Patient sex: M
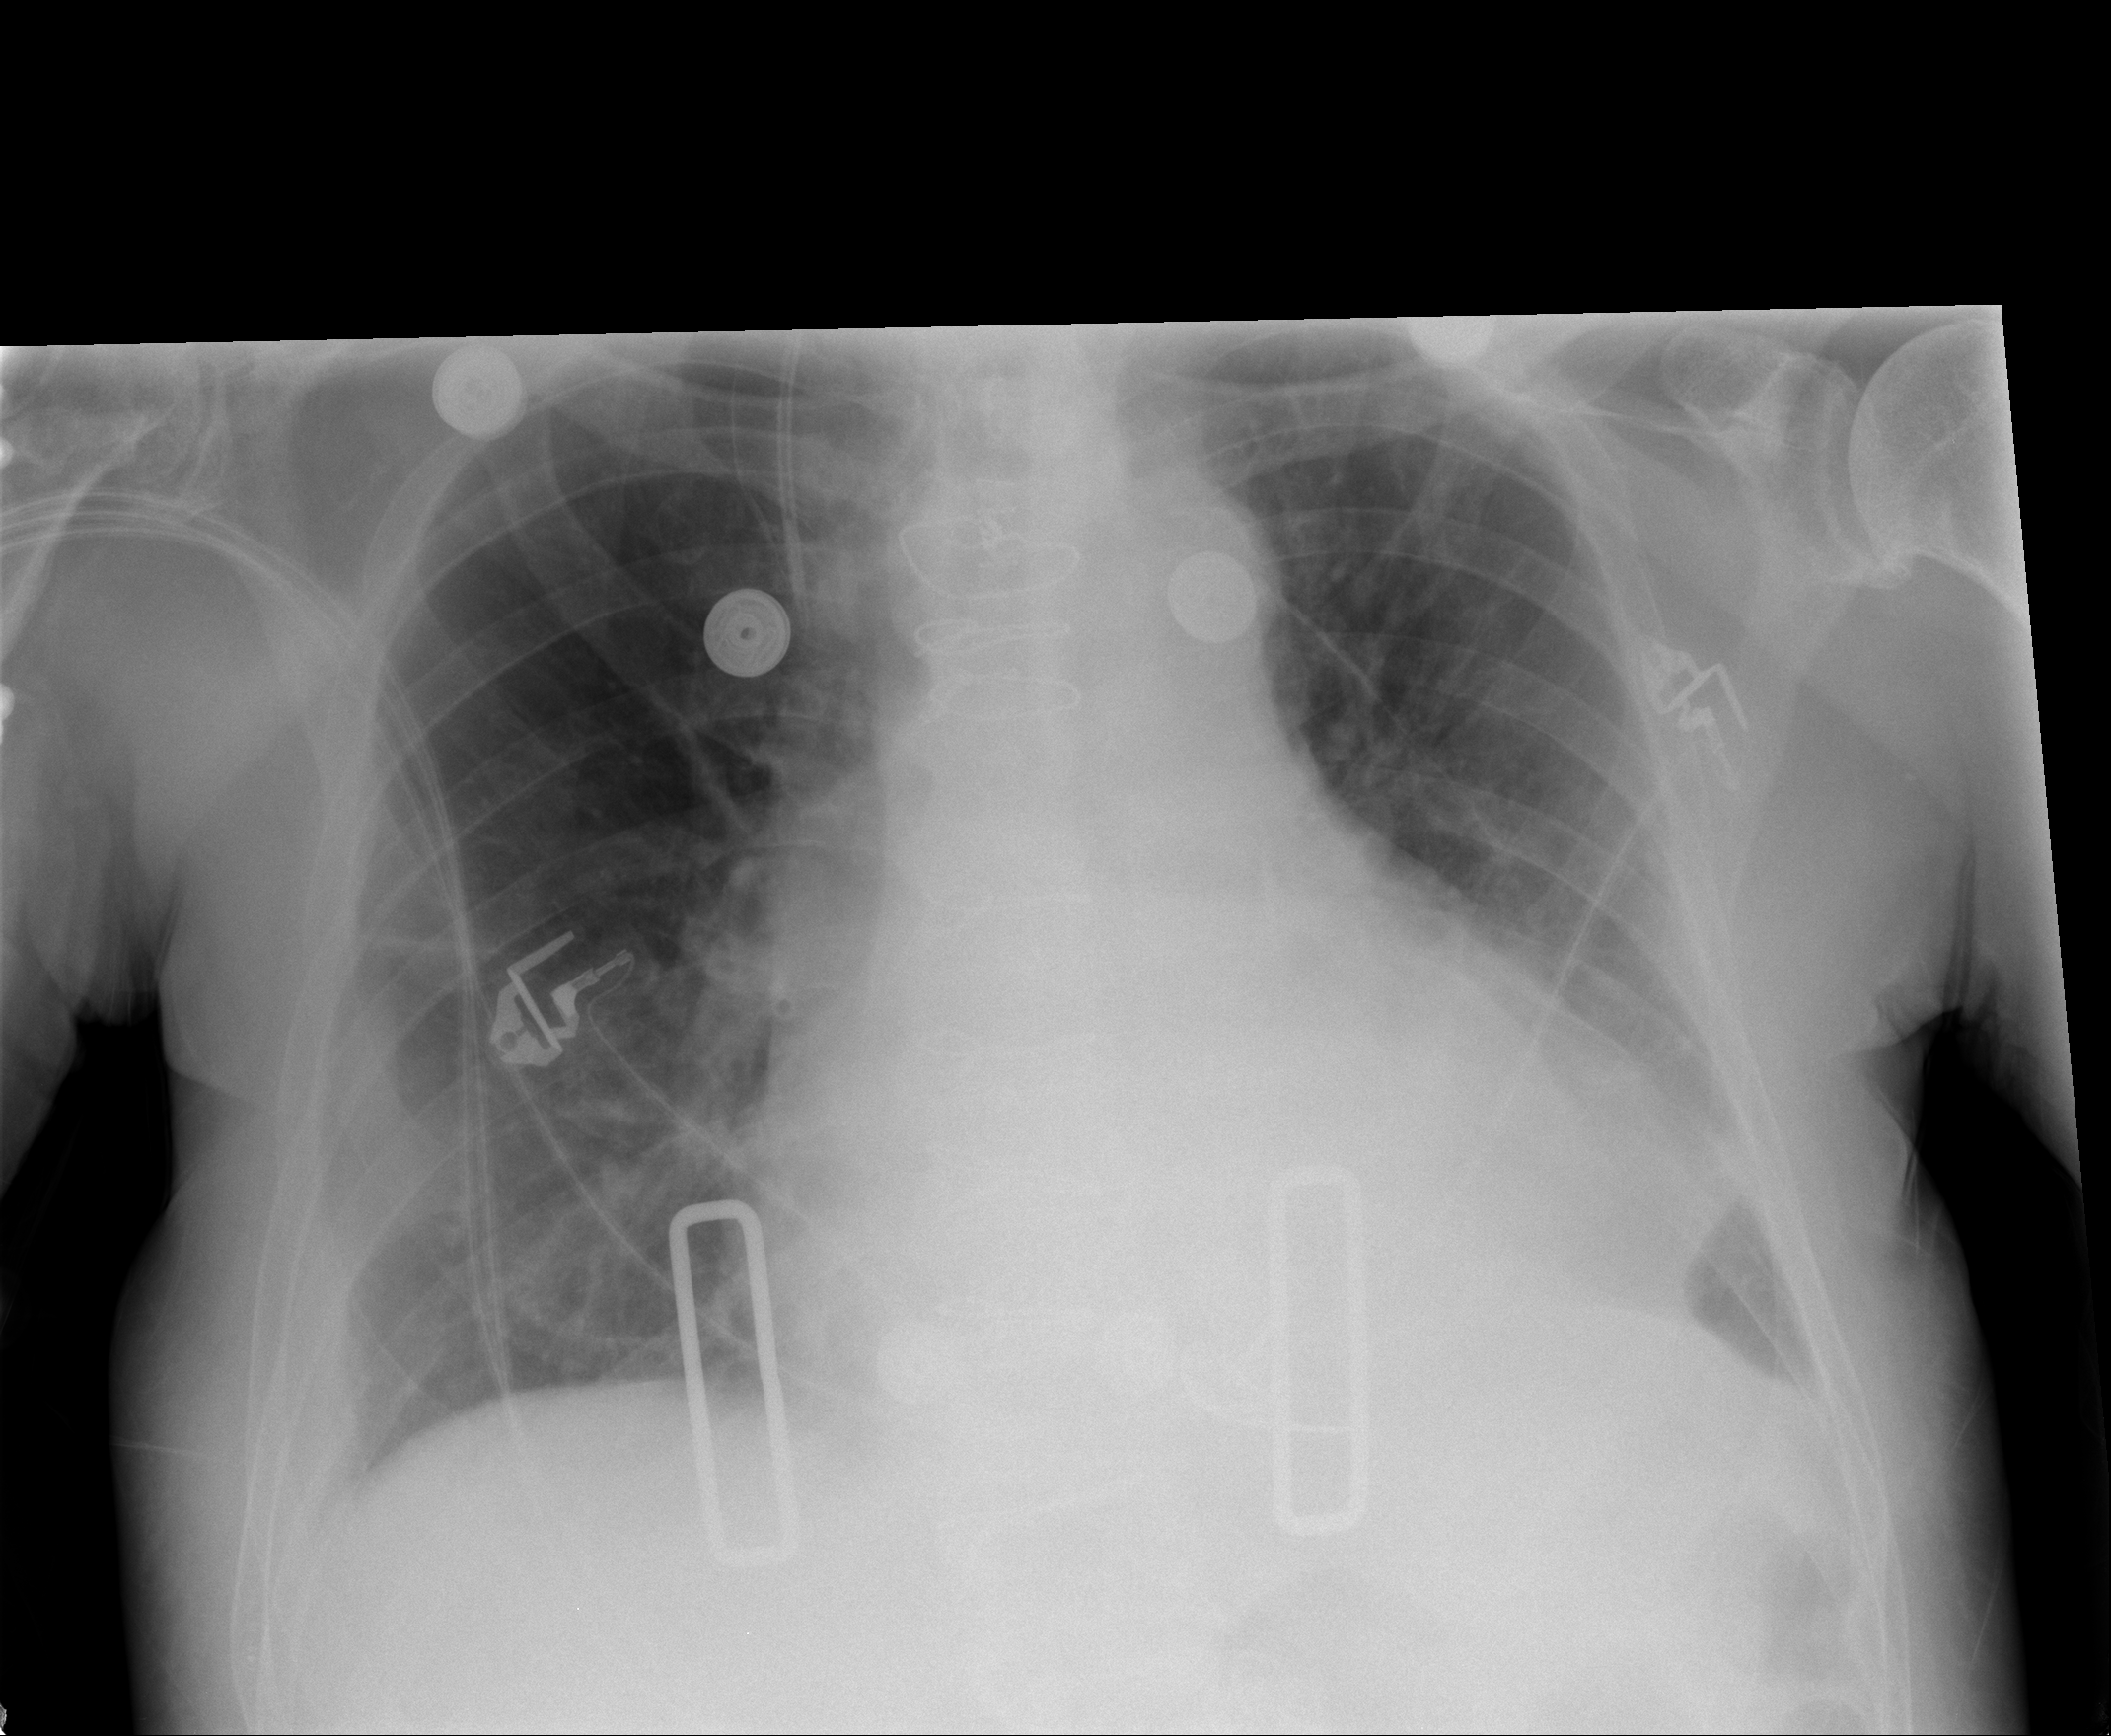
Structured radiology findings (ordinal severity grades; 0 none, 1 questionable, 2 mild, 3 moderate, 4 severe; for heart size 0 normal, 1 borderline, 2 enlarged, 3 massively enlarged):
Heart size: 2
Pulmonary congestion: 2
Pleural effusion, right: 2
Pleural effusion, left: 2
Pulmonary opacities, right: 0
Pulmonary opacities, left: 0
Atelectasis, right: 2
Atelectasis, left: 2